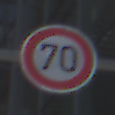
Verkehrszeichen: Geschwindigkeit70
Umgebung: Outdoor, Urban
Tageszeit: MorningAfternoon
Wetter: PartlyCloudy
Licht: Natural
Jahreszeit: NotSpecified
Kontrast: HighContrast